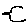
Label: bird